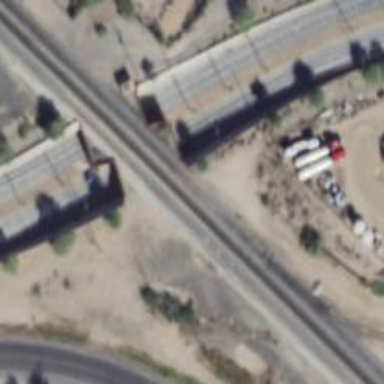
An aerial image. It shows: Primary highway passing through tunnel.